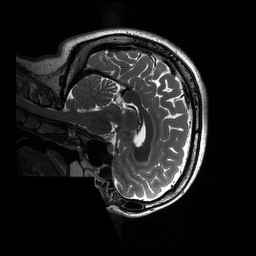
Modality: T2w
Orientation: sagittal
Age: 27
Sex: female